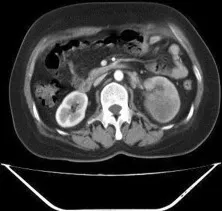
NSCLC renal metastasis. And enhanced scan.
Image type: radiology (ct)